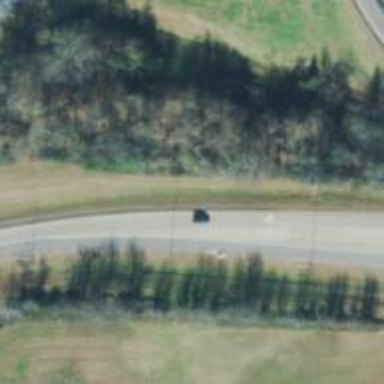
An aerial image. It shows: Trunk link highway.